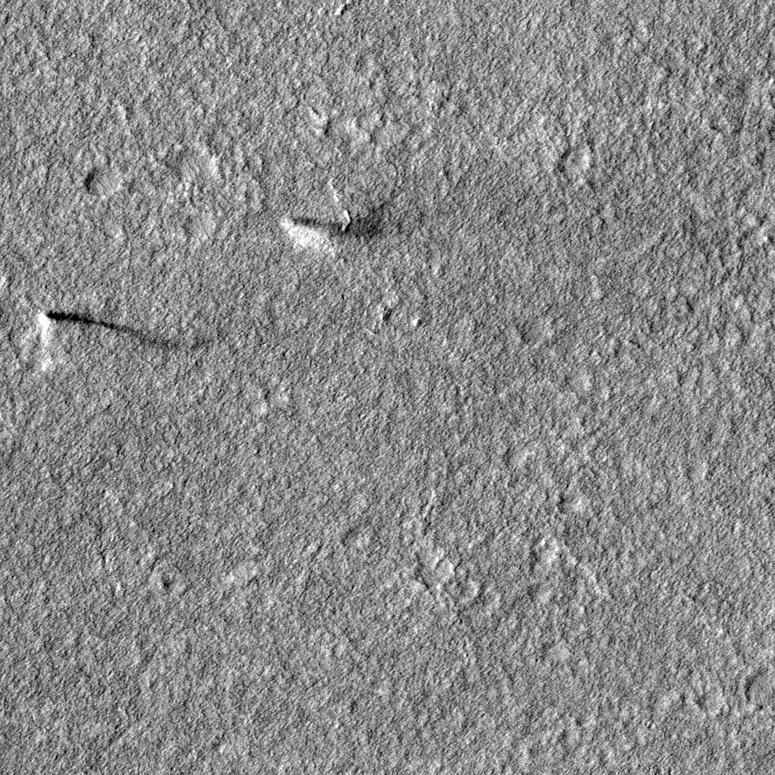
Label: dustdevil, dustdevil